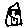
Label: house